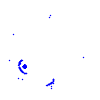
Particle: pion